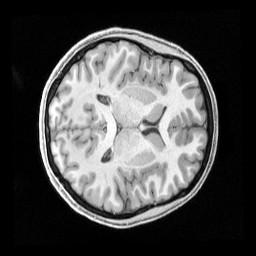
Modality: T1w
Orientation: axial
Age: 25
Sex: female
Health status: healthy
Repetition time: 2.4 s
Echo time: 0.00222 s